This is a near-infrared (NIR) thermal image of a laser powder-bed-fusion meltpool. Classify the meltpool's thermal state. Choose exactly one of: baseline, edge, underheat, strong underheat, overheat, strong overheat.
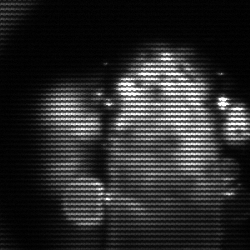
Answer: strong underheat